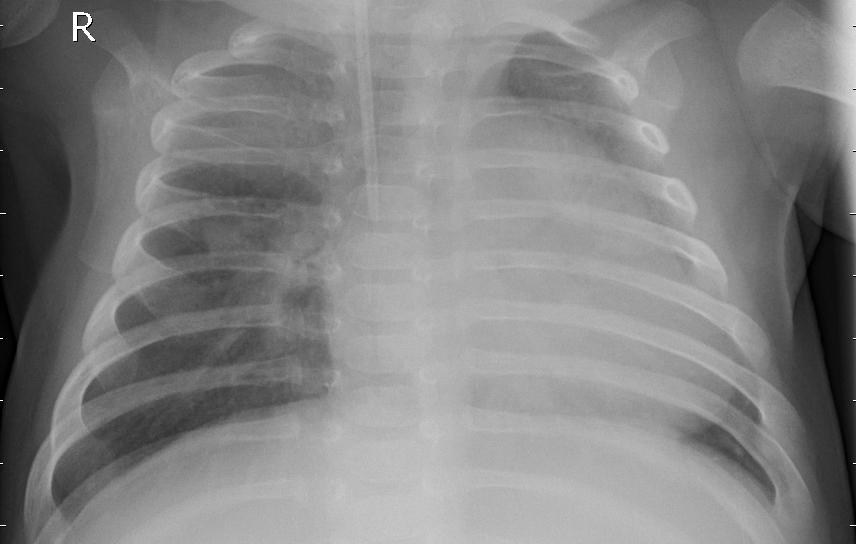
Diagnosis: PNEUMONIA